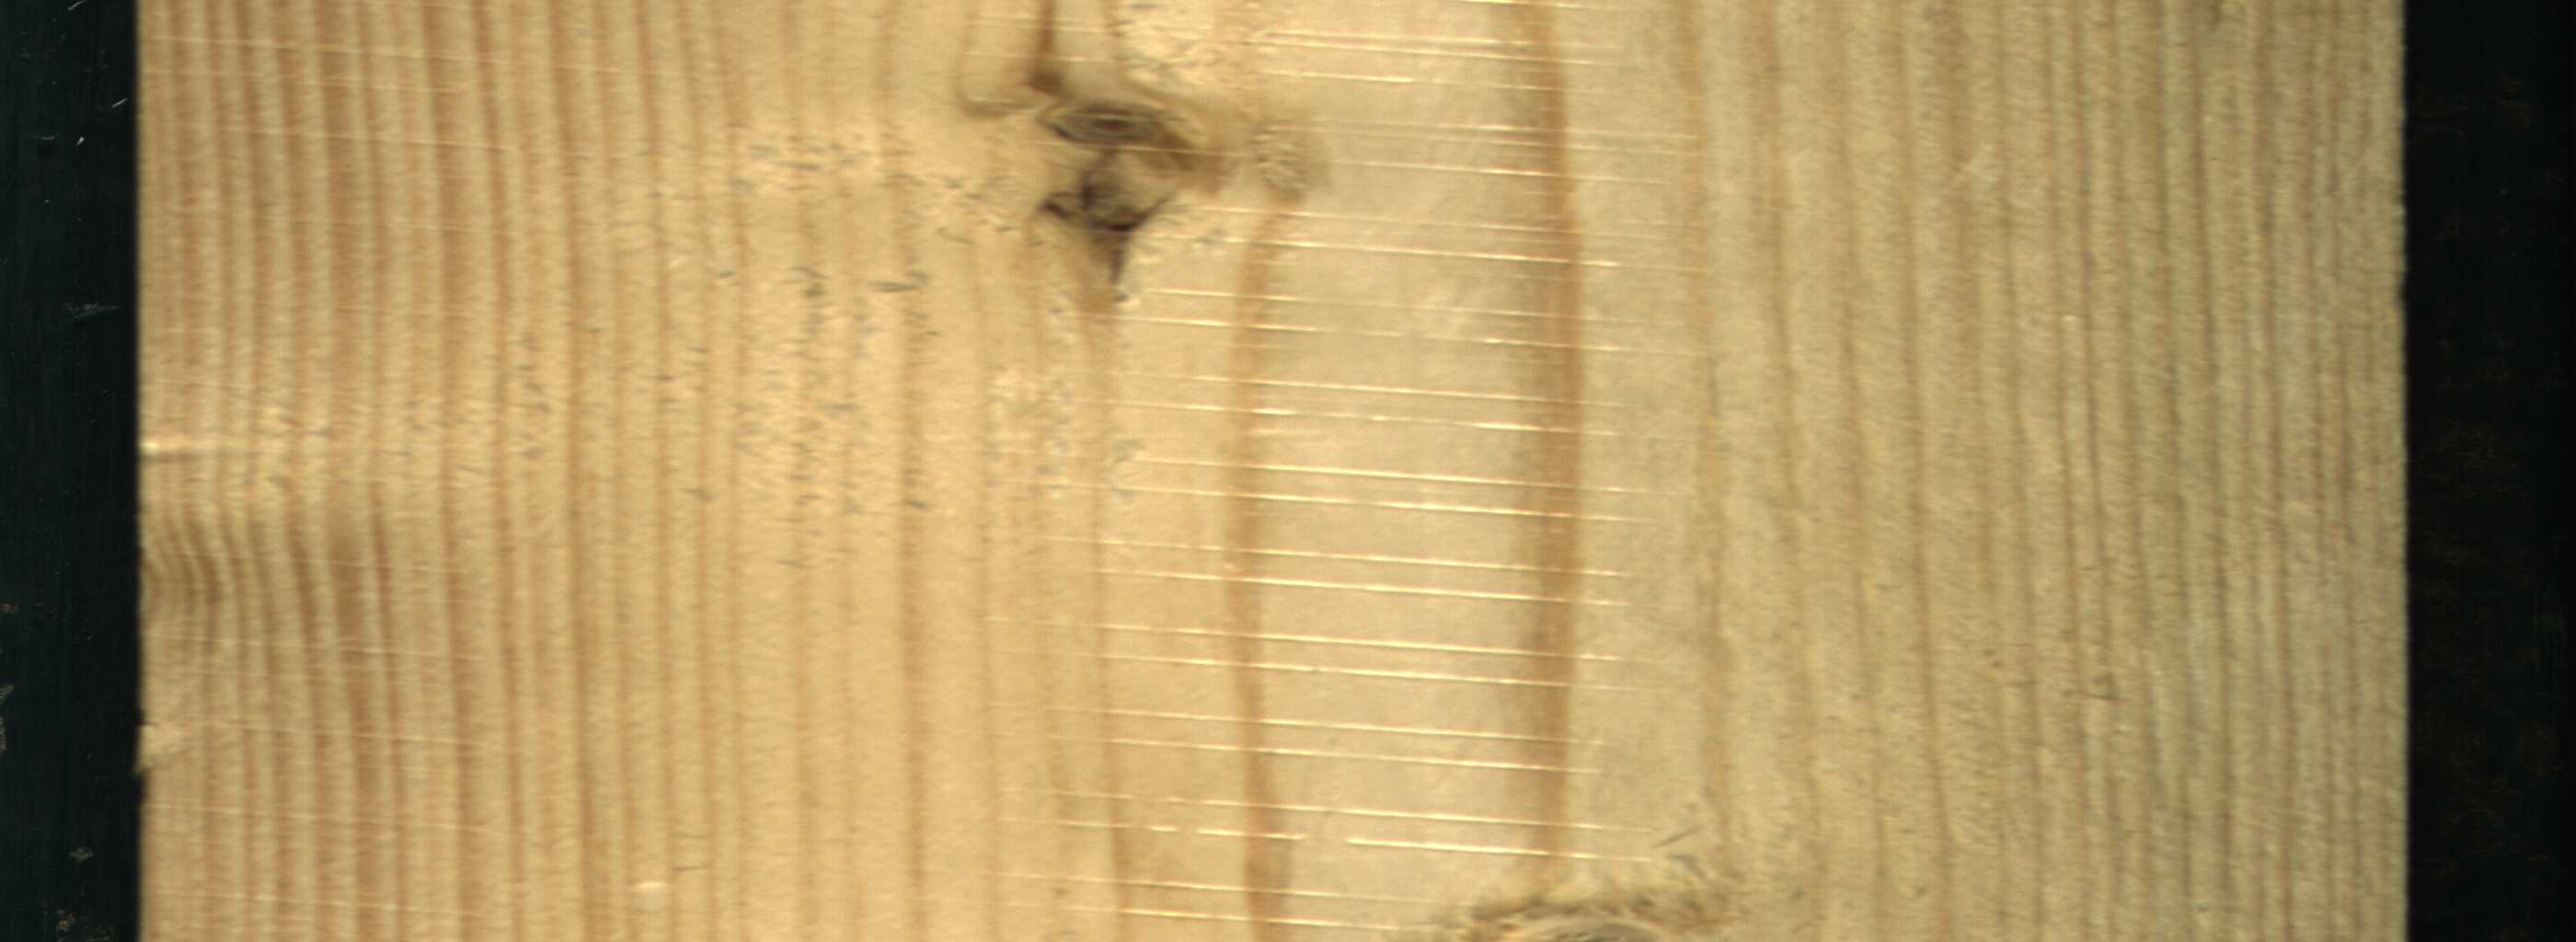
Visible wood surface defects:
Dead_Knot
Live_Knot
Live_Knot